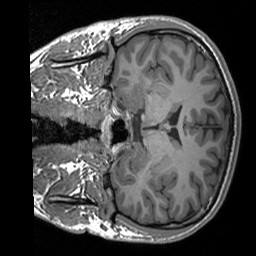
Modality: T1w
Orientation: coronal
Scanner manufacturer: siemens
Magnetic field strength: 3 T
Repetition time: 1.76 s
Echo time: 0.0022 s